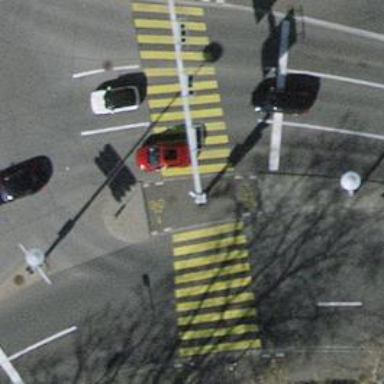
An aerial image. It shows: Kerb serving as barrier.